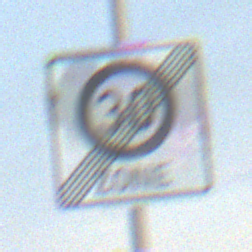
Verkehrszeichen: EndeZone30
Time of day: SunriseSunset
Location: Outdoor (Nature)
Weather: PartlyCloudy
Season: NotSpecified
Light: Natural